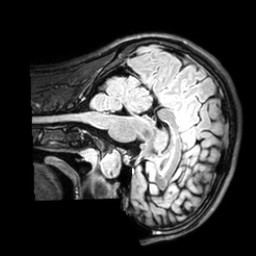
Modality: T1w
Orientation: sagittal
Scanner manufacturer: philips
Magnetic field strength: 3 T
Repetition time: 4.8 s
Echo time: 0.2586 s